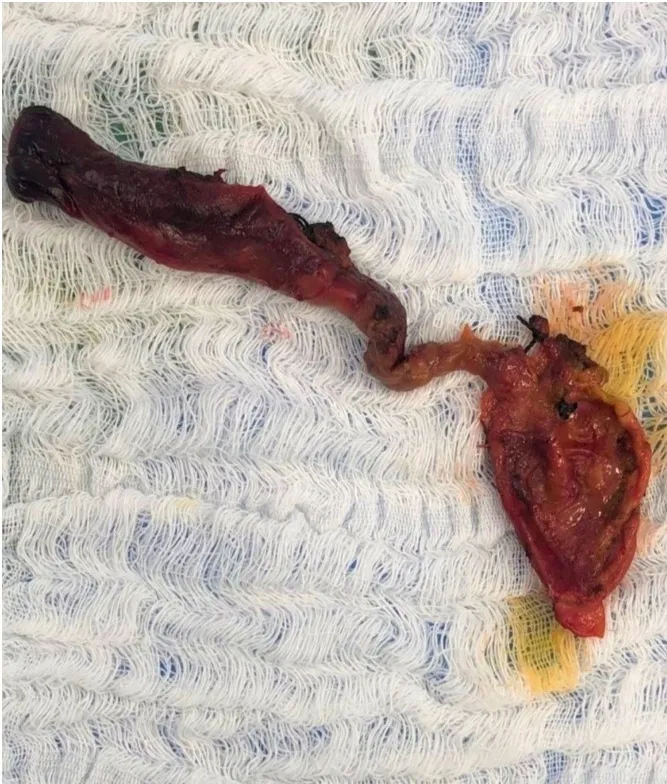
Surgical specimen after resection of the main biliary tract.
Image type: medical_photograph (other_medical_photograph)